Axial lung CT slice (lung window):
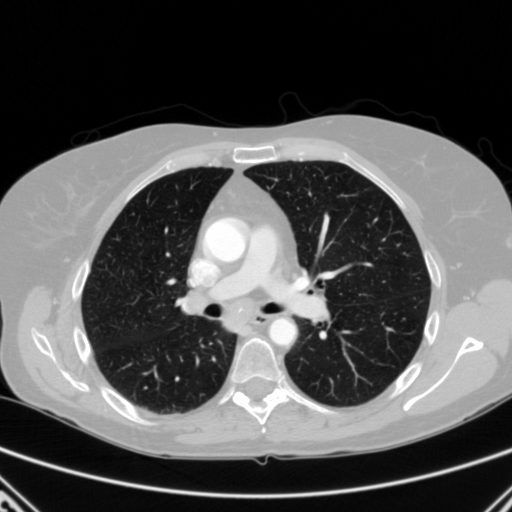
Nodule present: no